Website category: sports
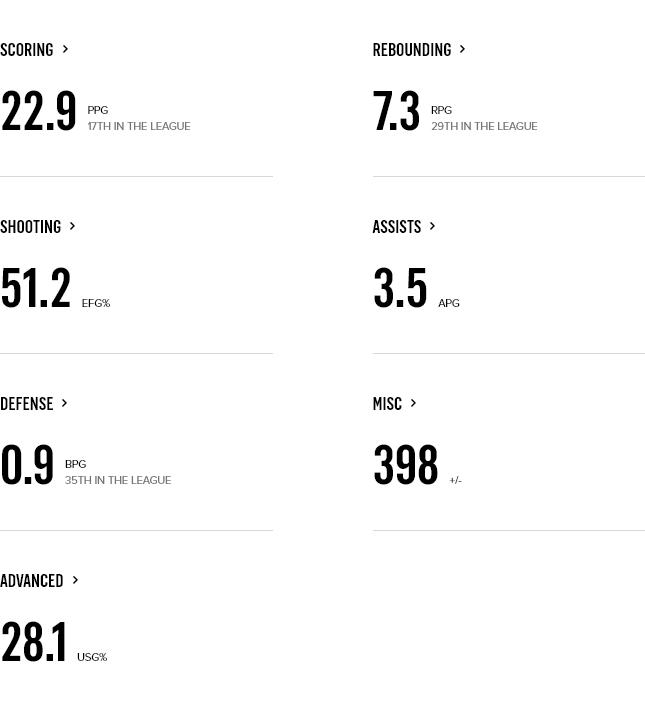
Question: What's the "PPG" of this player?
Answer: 22.9

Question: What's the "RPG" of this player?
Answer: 7.3

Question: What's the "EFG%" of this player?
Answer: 51.2

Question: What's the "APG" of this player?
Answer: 3.5

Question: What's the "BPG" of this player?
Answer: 0.9

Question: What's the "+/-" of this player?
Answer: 398

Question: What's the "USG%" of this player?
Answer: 28.1

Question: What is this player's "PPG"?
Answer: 22.9

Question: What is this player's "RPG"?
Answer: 7.3

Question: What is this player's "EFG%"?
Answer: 51.2

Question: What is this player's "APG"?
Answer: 3.5

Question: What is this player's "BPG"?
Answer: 0.9

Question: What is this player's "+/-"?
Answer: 398

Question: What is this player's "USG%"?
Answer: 28.1

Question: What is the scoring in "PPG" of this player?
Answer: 22.9

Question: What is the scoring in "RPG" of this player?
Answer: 7.3

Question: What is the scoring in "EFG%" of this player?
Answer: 51.2

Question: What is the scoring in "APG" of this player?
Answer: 3.5

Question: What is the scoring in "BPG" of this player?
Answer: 0.9

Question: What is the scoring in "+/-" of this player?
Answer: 398

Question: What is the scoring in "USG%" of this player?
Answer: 28.1

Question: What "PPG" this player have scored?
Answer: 22.9

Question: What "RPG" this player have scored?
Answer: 7.3

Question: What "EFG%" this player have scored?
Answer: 51.2

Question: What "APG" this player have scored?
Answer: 3.5

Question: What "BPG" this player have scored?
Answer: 0.9

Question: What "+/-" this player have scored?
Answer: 398

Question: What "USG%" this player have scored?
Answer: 28.1

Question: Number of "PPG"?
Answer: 22.9

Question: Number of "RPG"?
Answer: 7.3

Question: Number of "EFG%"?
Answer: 51.2

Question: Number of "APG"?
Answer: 3.5

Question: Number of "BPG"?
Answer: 0.9

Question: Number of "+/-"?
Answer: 398

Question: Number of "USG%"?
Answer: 28.1

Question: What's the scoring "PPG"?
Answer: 22.9

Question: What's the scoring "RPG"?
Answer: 7.3

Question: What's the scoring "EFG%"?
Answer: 51.2

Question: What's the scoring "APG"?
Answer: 3.5

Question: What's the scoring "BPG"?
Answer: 0.9

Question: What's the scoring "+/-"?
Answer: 398

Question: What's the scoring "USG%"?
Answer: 28.1